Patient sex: M
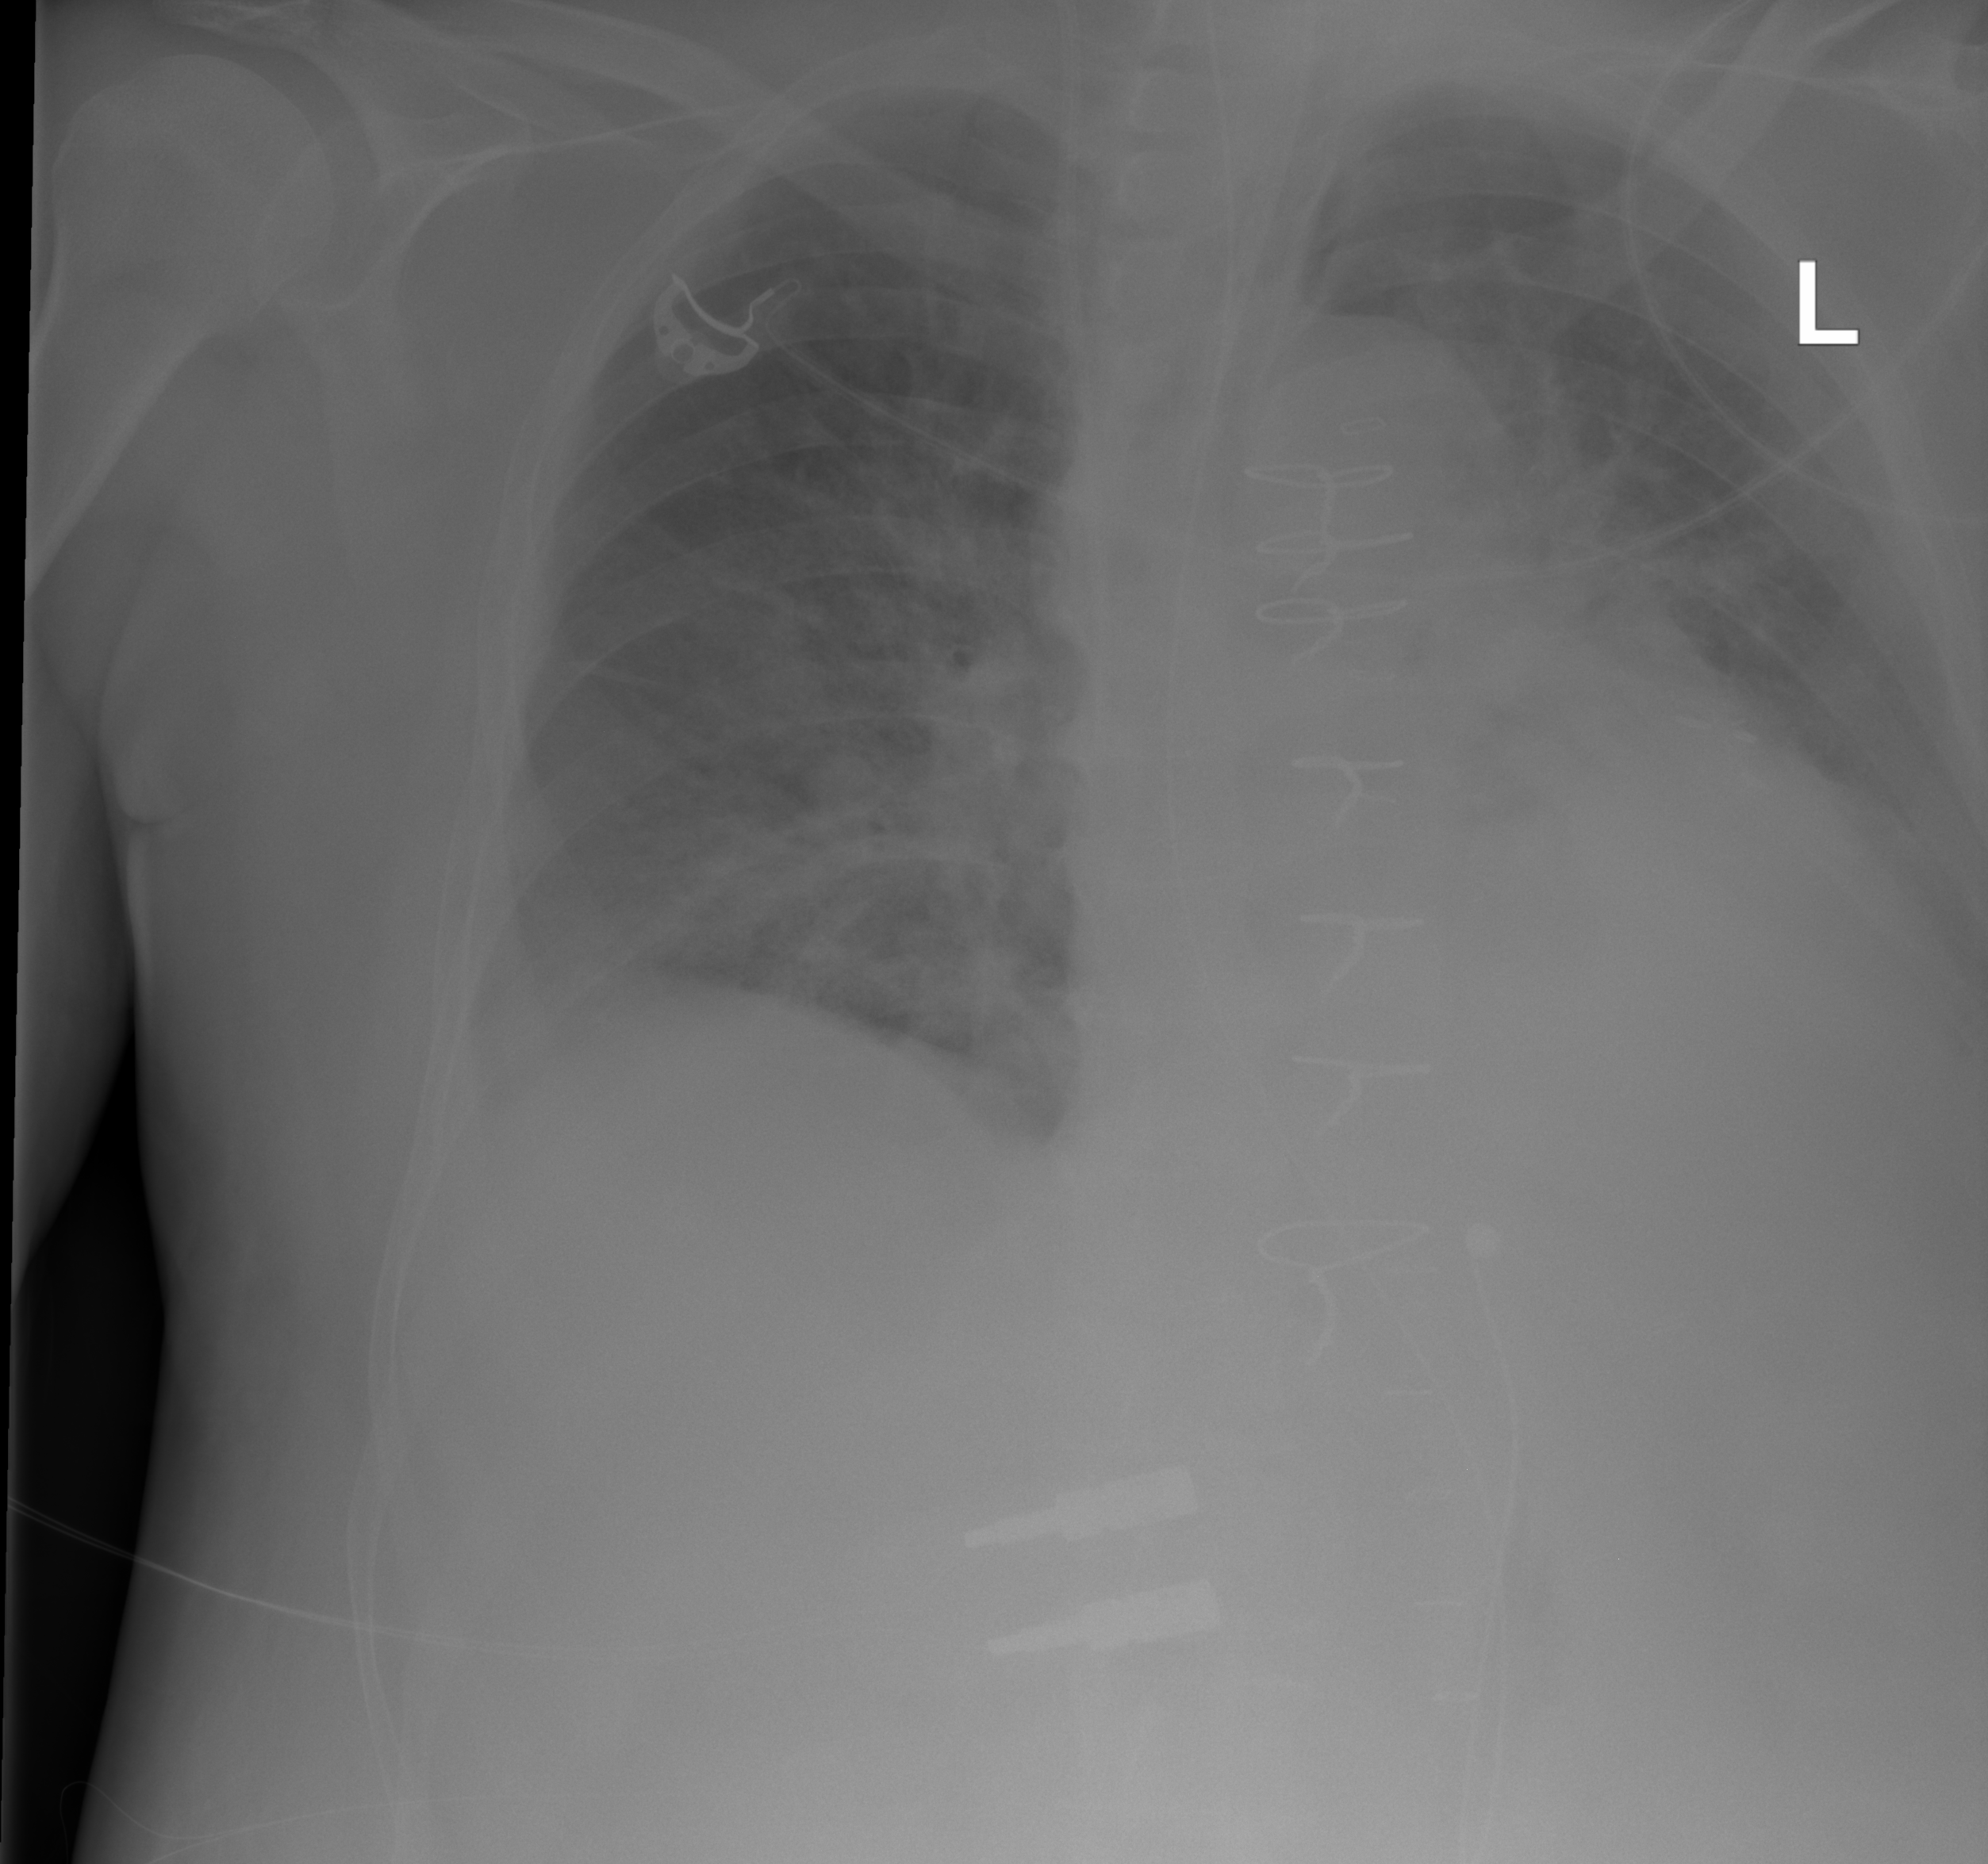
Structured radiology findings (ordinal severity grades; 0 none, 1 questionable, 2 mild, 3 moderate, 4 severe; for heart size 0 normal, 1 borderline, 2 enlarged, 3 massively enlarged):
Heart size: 2
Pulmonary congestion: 2
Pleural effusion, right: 0
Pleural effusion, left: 0
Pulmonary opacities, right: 0
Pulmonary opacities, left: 0
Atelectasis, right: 0
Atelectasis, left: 2